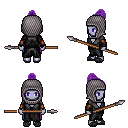
a pixel art fantasy rpg character, female body template, dark elf, purple skin, gray robe, magenta pants, purple short topknot hairstyle, chain hood, cloth bracers, gray slippers, spear, four views (front, back, left, right), 2x2 character sprite sheet, small pixel art, hard edges, no anti-aliasing